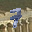
Label: 7